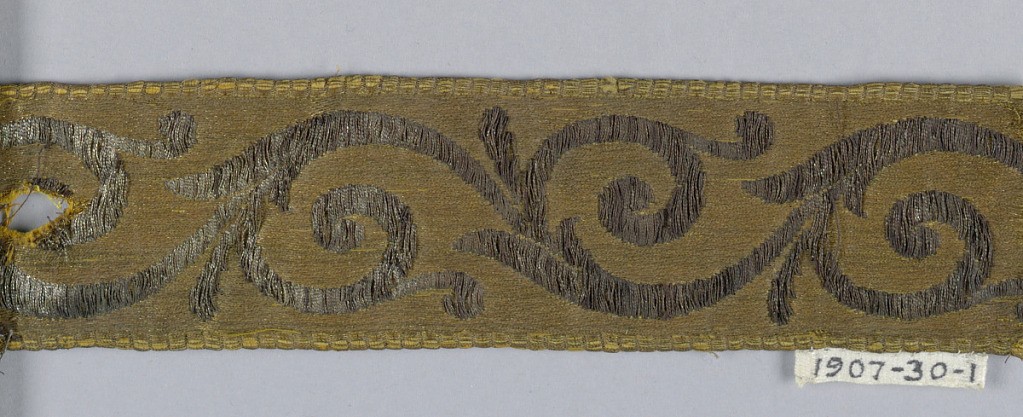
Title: Fragment
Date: late 19th century
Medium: silk and metallic thread Technique: woven
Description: Trimming (galloon) with design of scrolls in silver on gilt ground; furnishing trim.